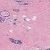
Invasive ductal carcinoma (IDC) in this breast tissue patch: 1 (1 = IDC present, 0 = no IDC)